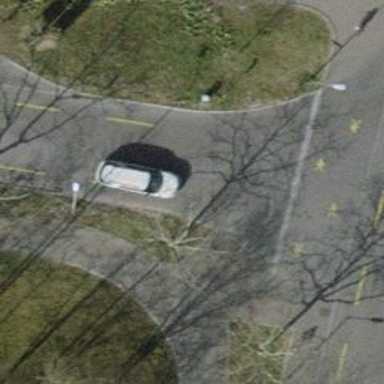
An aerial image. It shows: Unmarked road crossing.